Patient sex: M
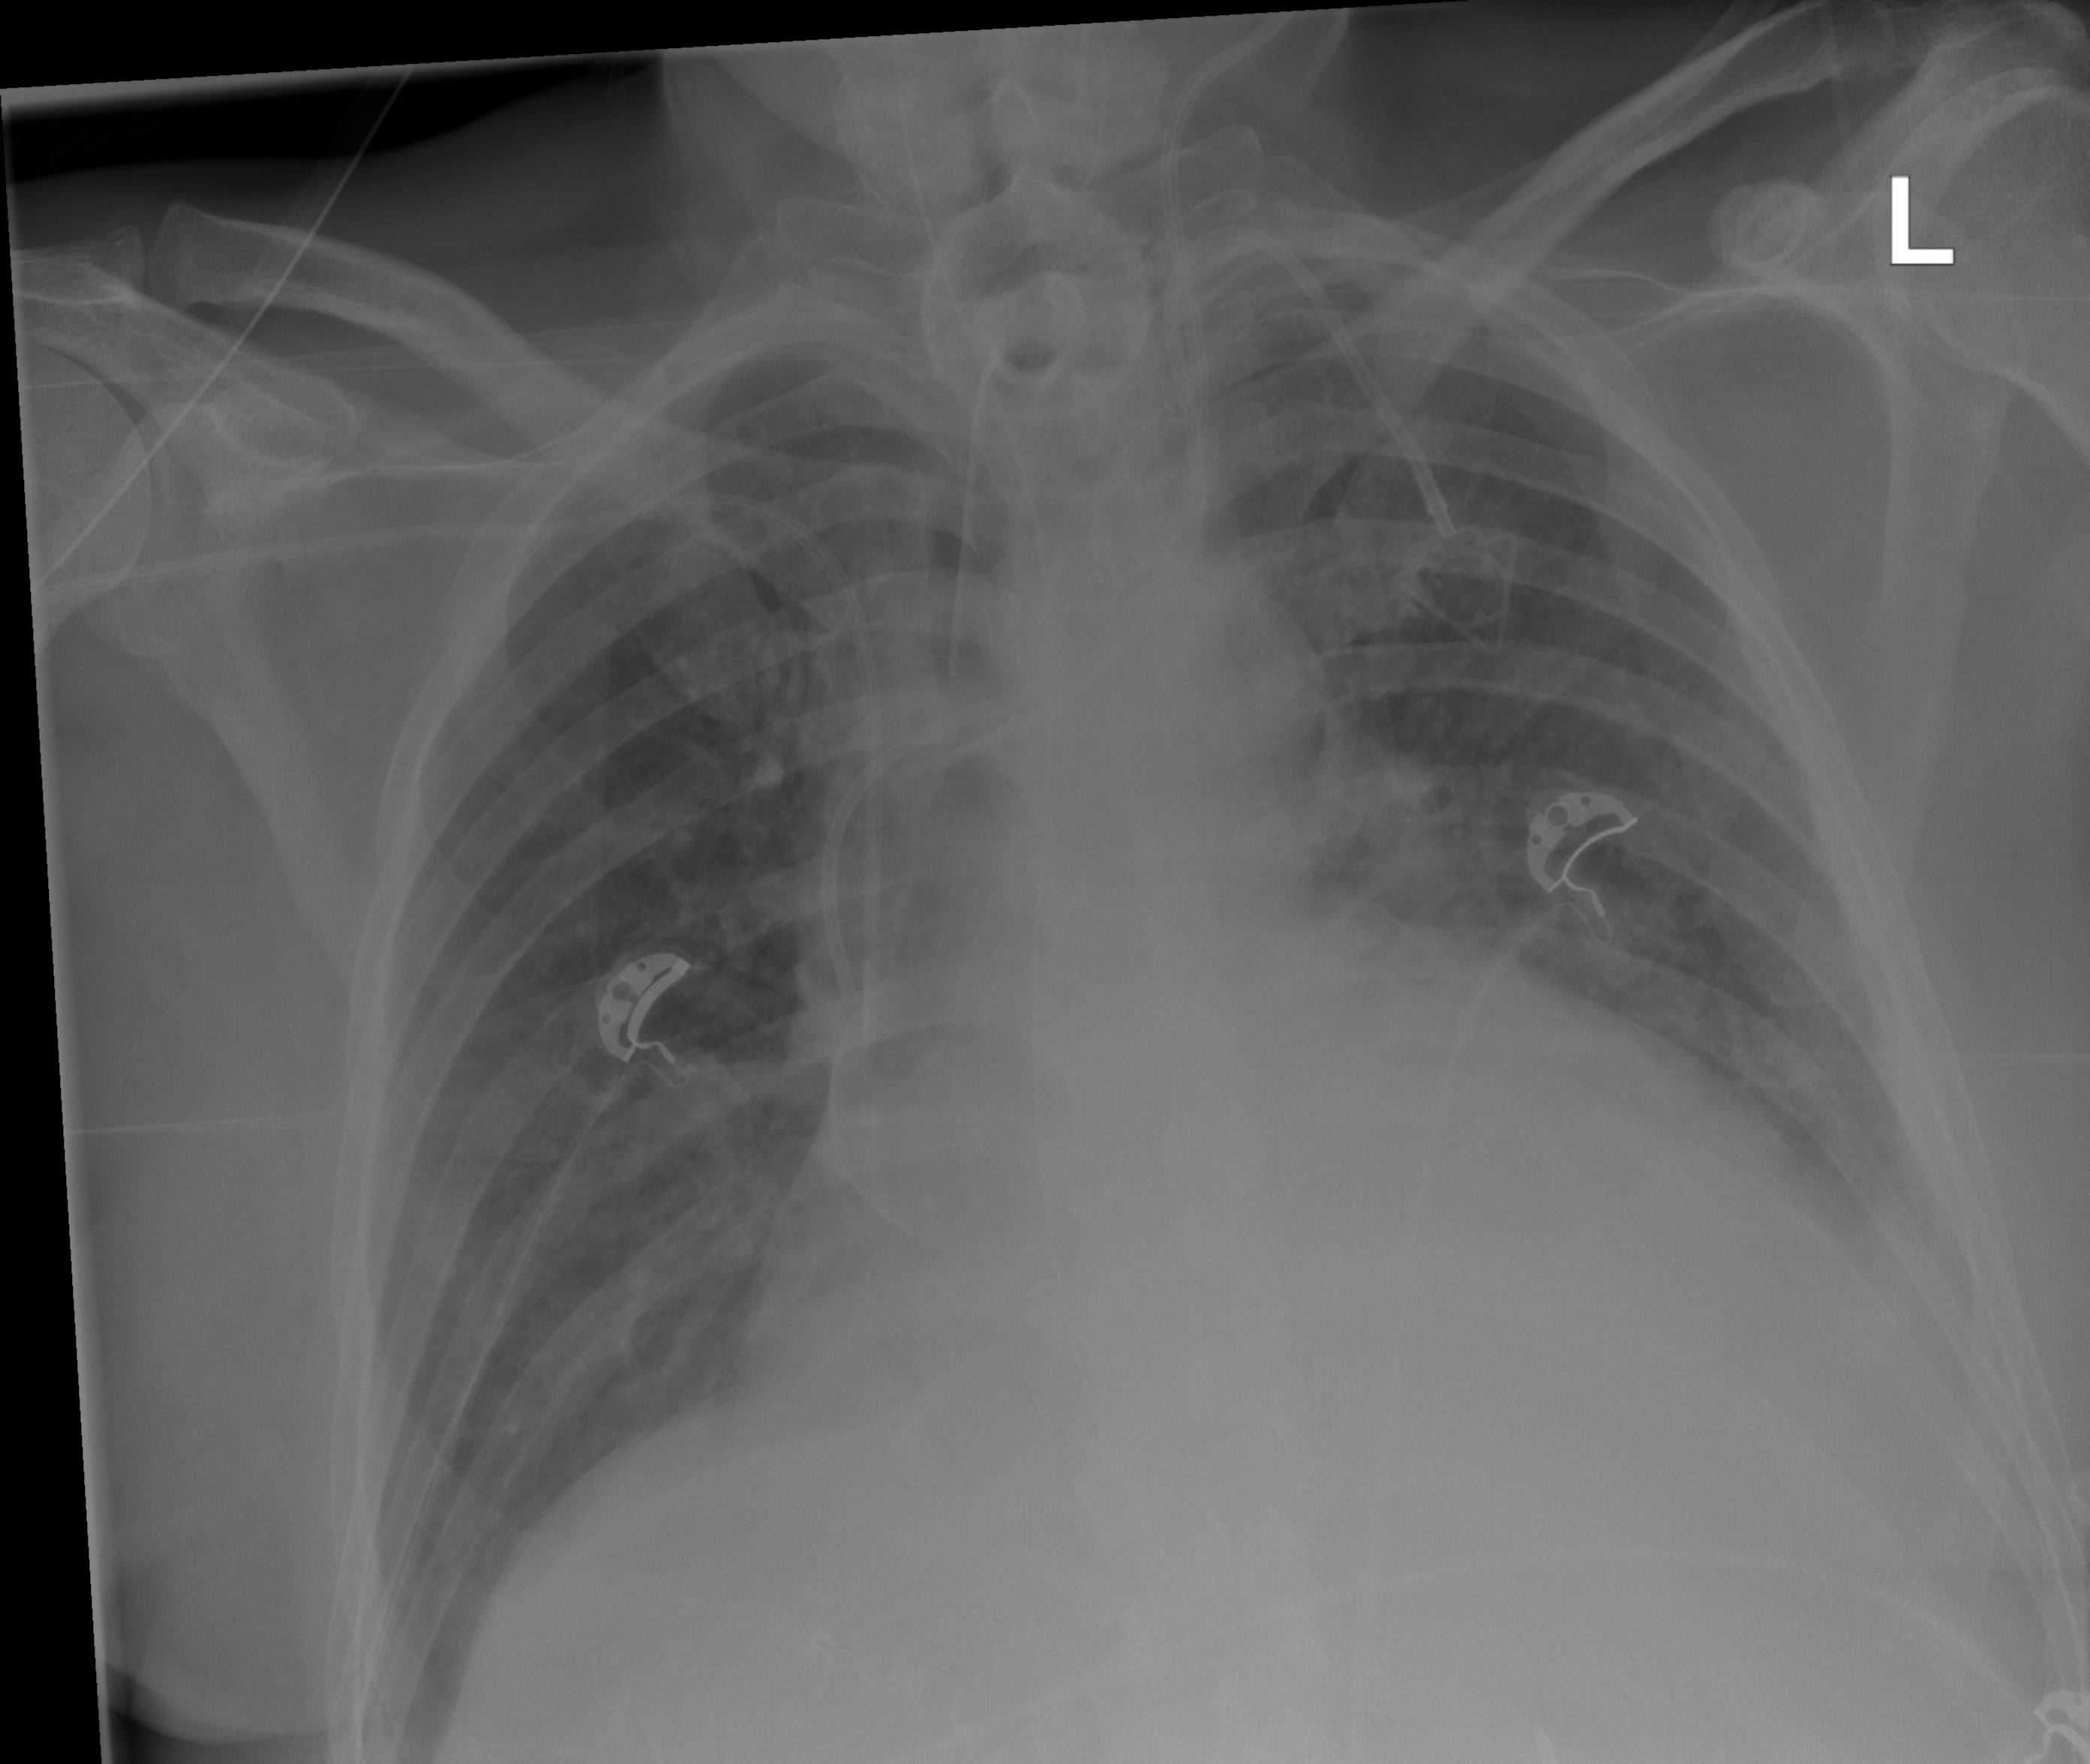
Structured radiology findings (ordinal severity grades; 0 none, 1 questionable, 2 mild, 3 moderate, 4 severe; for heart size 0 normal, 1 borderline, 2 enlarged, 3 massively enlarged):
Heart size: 2
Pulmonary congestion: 0
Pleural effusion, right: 0
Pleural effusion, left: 2
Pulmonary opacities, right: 2
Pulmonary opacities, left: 0
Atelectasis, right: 0
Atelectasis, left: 2